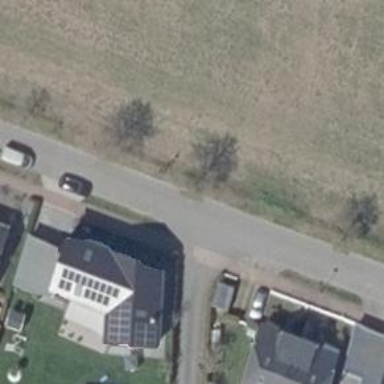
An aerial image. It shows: Sidewalk along the footway.